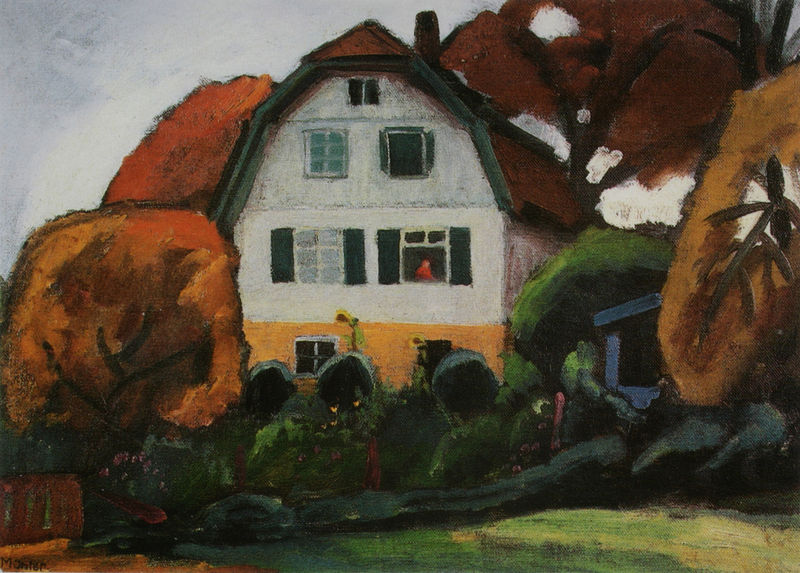
Titel: Das Russen-Haus
Künstler: Gabriele Münter
Standort: München
Institution: Städtische Galerie im Lenbachhaus
Schlagwörter: baum, blau, blätter, gemälde, himmel, mann, weiß, bäume, gelb, grün, ocker, äste, braun, fenster, frau, schwarz, ausblick, dach, gebäude, gras, haus, park, rasen, rot, weg, wiese, zaun, expressionismus, mensch, sockel, signatur, natur, busch, büsche, person, wald, fensterläden, kamin, schornstein, schuppen, garten, ornage, giebel, hecke, gartenzaun, herbst, laden, läden, malerin, tor, fensterladen, dachfenster, villa, walm, walmdach, mansarde, geschosse, laube, kandinsky, gabriele münter, kochel, münter, dachgiebel, krüppelwalmdach, klappläden, gelborange, russenhaus, gabriele münter haus, gearten, giepel, krüppelwalm